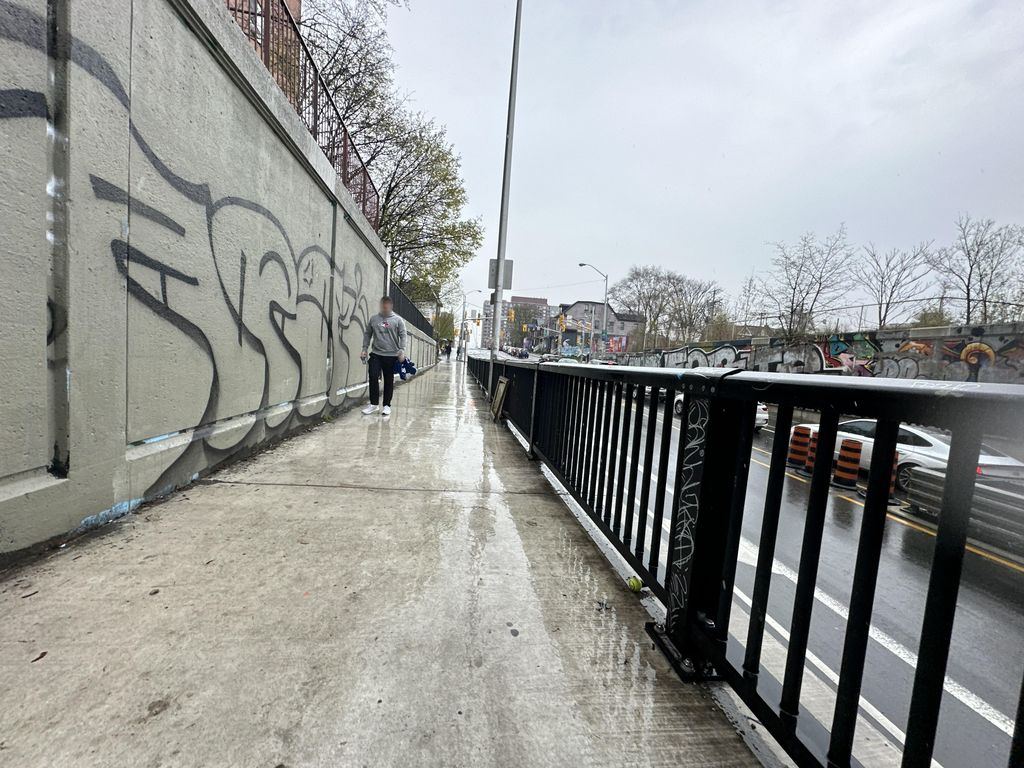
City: toronto